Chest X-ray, AP view. Patient: 41 years old, sex F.
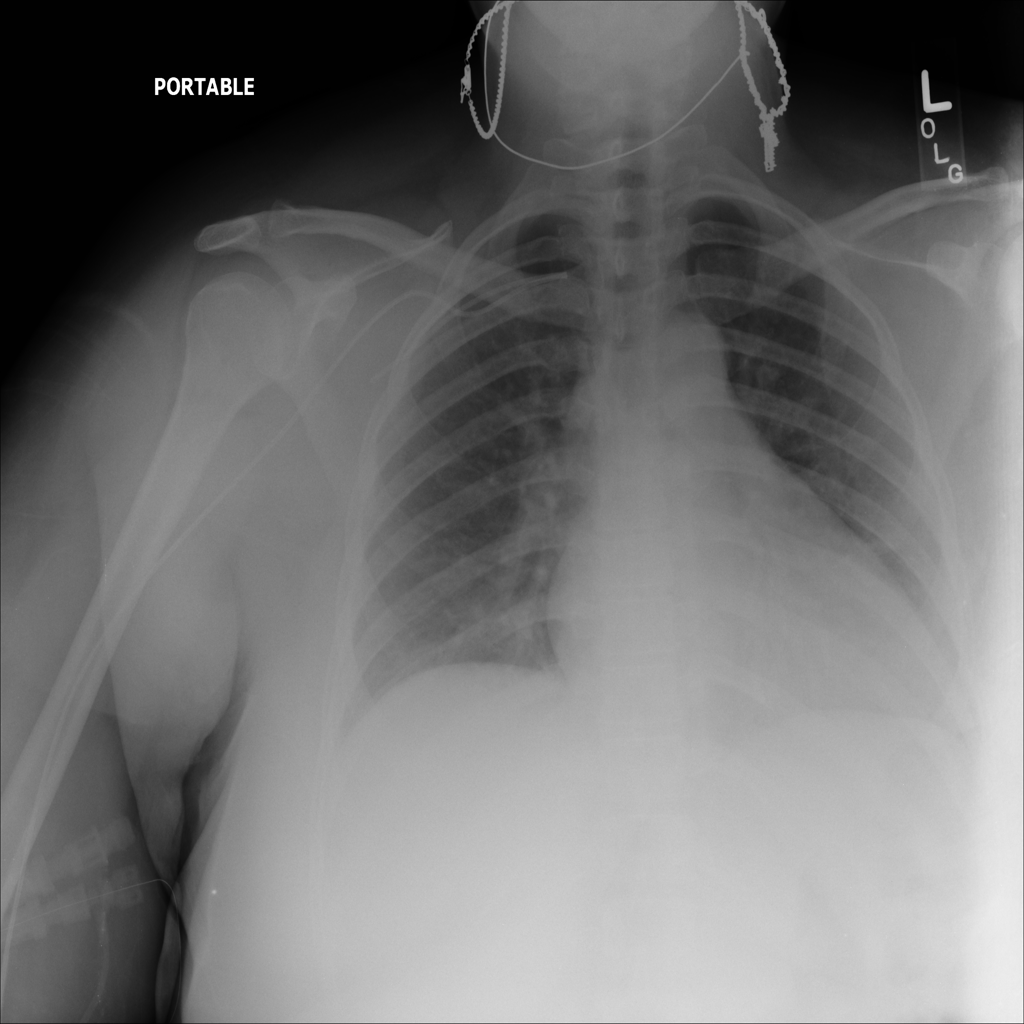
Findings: Cardiomegaly